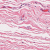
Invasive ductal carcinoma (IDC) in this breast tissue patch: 0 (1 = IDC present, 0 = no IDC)